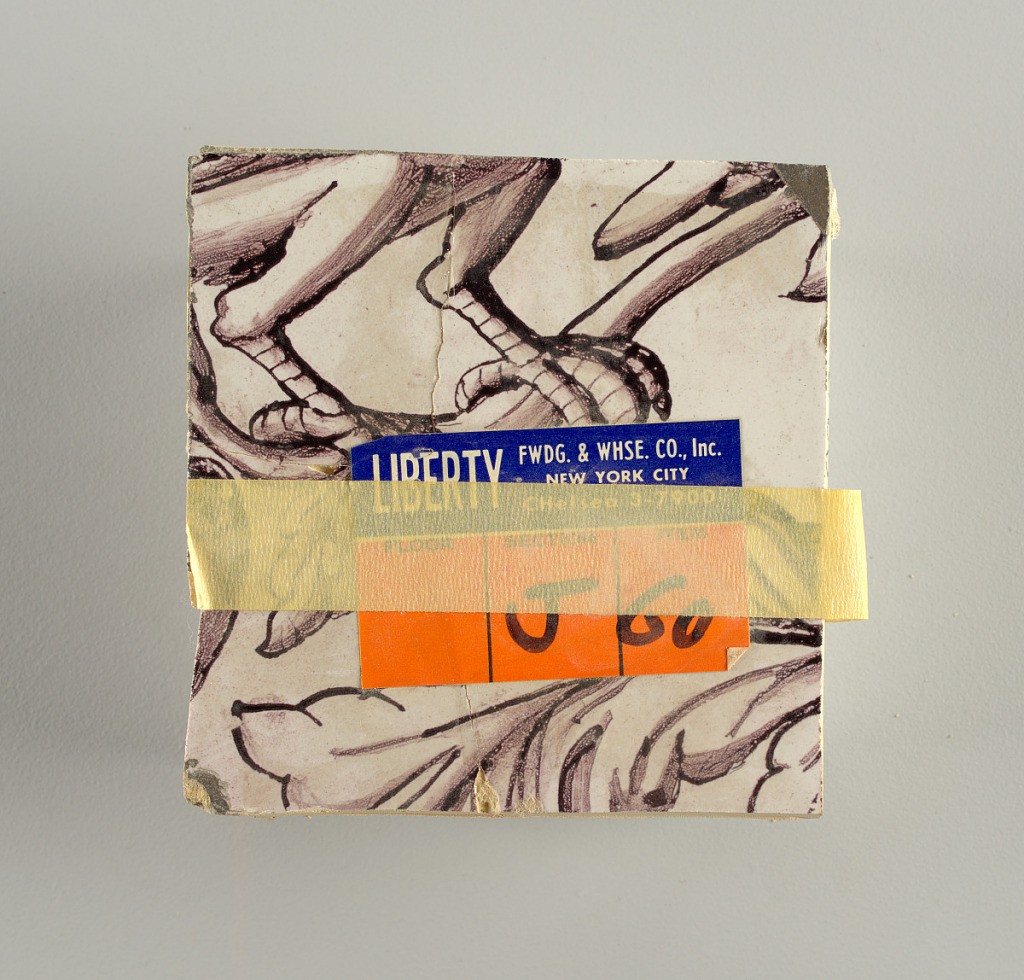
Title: Wall facing
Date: ca. 1725
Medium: tin-glazed earthenware, underglaze
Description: Two vertical rectangles, twenty-three tiles high.  A) Nine tiles wide at top; seven tiles wide at bottom.  B) Ten and one-half tiles wide.

Arabesque design of foliage.  A) with centered figure of Justice under a canopy.  B) with centered urn.